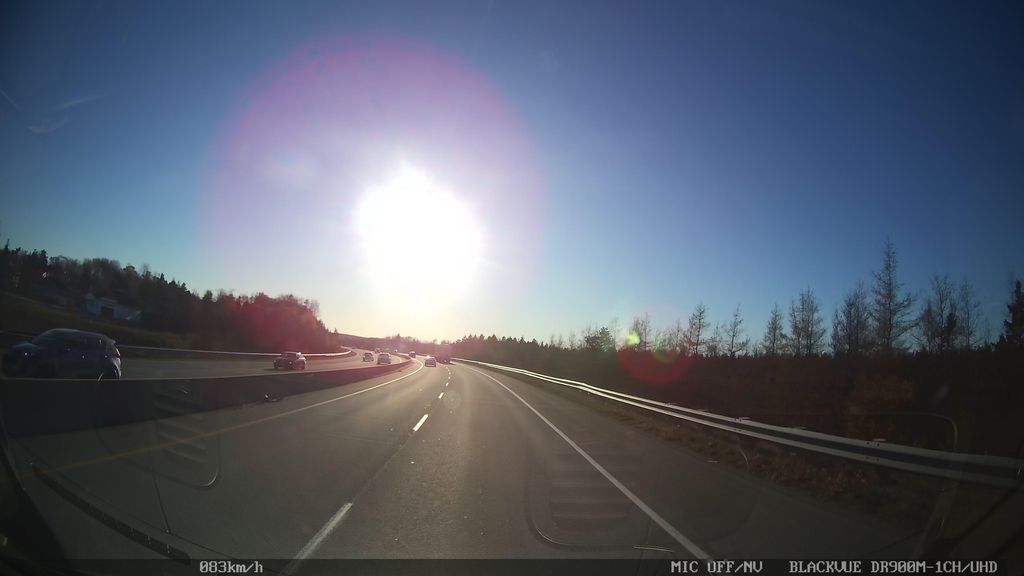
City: halifax